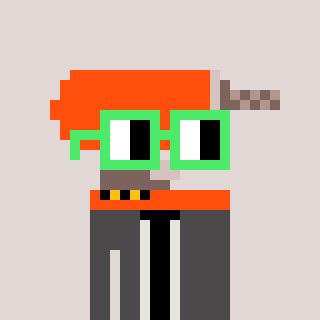
a pixel art character with square light green glasses, a drill-shaped head and a grayscale-colored body on a warm background